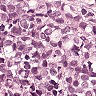
Metastatic tissue present: yes